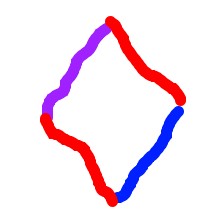
Shape: rhombus